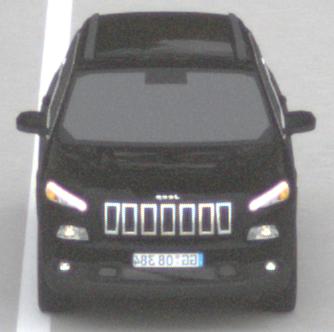
Make: Jeep
Model: Cherokee 3.2 V6 Pentastar
Detailed model: Cherokee (KL)
Model produced from: 2014/07
Model produced until: 2015/07
Doors: 5
Color: black
Road condition: dry road
Daytime: morning or afternoon
Contrast: low contrast